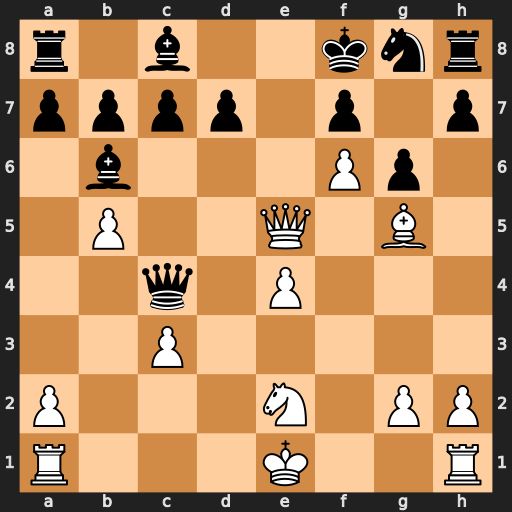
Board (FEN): r1b2knr/pppp1p1p/1b3Pp1/1P2Q1B1/2q1P3/2P5/P3N1PP/R3K2R
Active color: w
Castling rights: KQ
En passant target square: -
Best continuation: Bh6+ Nxh6 Qe7+ Kg8 Qd8#